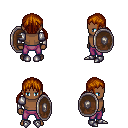
a pixel art fantasy rpg character, male body template, human, dark skin, steel arm armor, magenta pants, brunette twin-tailed hairstyle, metal boots, shield, four views (front, back, left, right), 2x2 character sprite sheet, small pixel art, hard edges, no anti-aliasing